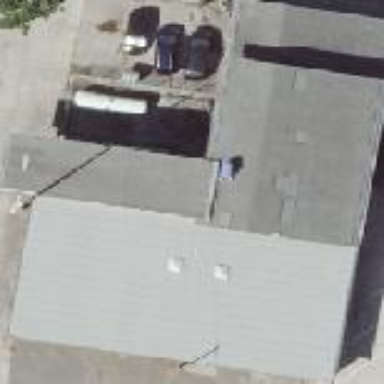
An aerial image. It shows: Commercial building with gabled roof.